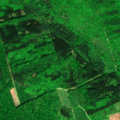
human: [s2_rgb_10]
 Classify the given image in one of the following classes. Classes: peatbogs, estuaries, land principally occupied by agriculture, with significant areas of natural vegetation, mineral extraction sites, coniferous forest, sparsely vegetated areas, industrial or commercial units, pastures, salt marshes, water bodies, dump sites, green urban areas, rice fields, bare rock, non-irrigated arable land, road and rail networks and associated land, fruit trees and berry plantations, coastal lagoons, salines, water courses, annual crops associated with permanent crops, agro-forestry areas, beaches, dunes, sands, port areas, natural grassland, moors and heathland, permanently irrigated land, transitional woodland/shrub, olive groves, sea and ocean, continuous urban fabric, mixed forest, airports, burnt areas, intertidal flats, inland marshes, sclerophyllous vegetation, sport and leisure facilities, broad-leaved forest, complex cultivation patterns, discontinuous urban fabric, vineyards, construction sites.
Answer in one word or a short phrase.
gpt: broad-leaved forest, mixed forest